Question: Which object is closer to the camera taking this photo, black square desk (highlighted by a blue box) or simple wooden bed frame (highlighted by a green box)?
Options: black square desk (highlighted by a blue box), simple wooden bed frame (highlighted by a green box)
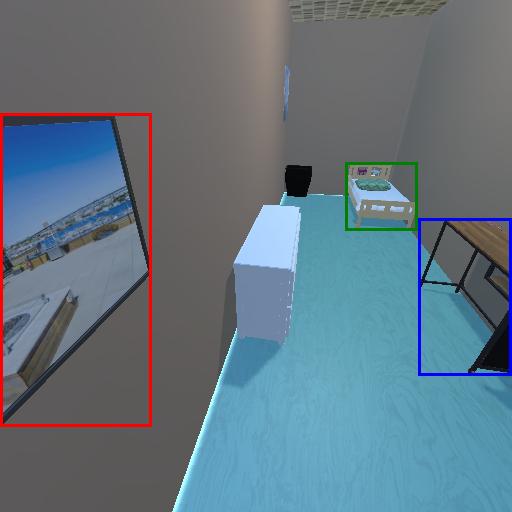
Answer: black square desk (highlighted by a blue box)